Question: Below is a sample screenshot of my project...

the yellow balls keep blinking until you click on it, when it is clicked the yellow ball becomes blue and a box too pops up with a video and few images... I need to add a javaScript animation when the ball is clicked the box should slide in with a beatiful animation. I tried it many times no luck.
Help me out guys please.
This is the CSS for the box
'''
#mainbox {
background-color:#084679;
height: 290px;
width: 497px;
position:absolute;
}
#videobox {
background-color:#084679;
height: 169px;
width: 300px;
left: 15px;
top: 19px;
float: left;
position: absolute;
}
#smallbox1 {
background-color: #0dd4d7;
height: 62px;
width: 110px;
left: 15px;
top: 211px;
float: left;
position: absolute;
}
#smallbox2 {
background-color: #0dd4d7;
height: 62px;
width: 110px;
left: 136px;
top: 211px;
float: left;
position: absolute;
}
#smallbox3 {
background-color:#0dd4d7;
height: 62px;
width: 110px;
left: 257px;
top: 211px;
float: left;
position: absolute;
}
#smallbox4 {
background-color:#0dd4d7;
height: 62px;
width: 110px;
left: 378px;
top: 211px;
float: left;
position: absolute;
}
#smallbox5 {
background-color: #084679;
height: 62px;
width: 110px;
left: 330px;
top: 60px;
float: left;
position: absolute;
}
'''
This is the JavaScript
'''
$('#c1').click(function () {
setPos();
$('.circle').css('width', '60px');
$('.circle').css('height', '60px');
clearCircle()
$(this).removeClass("blink1");
//$(this).addClass("blink1");
//$(this).css('background-color', '#005aa8');
$(this).css('width', '190px');
$(this).css('height', '190px');
$(this).css('top', 90 - ((190 - 60) / 2));
$(this).css('left', 120 - ((190 - 60) / 2));
$(this).css('background-image', 'URL(assets/images/blue_back.png)');
$('#mainbox').hide();
$('#mainbox1').hide();
$('#mainbox1').css('top', '160px');
$('#mainbox1').css('left', '165px');
$('#mainbox1').css('z-index', '');
$('#mainbox1').show();
})
$('#c2').click(function () {
setPos()
$('.circle').css('width', '60px');
$('.circle').css('height', '60px');
clearCircle()
$(this).removeClass("blink2");
// $(this).addClass("blink2");
//$(this).css('background-color', '#005aa8');
$(this).css('width', '190px');
$(this).css('height', '190px');
$(this).css('top', 360 - ((190 - 60) / 2));
$(this).css('left', 665 - ((190 - 60) / 2));
$(this).css('background-image', 'URL(assets/images/1.png)');
$('#mainbox1').hide();
$('#mainbox').hide();
$('#mainbox').css('top', '440px');
$('#mainbox').css('left', '200px');
$('#mainbox').css('z-index', '');
$('#mainbox').show();
})
$('#c3').click(function () {
setPos()
$('.circle').css('width', '60px');
$('.circle').css('height', '60px');
clearCircle()
//$(this).css('background-color', '#005aa8');
$(this).css('width', '190px');
$(this).css('height', '190px');
$(this).css('top', 721 - ((190 - 60) / 2));
$(this).css('left', 206 - ((190 - 60) / 2));
$(this).removeClass("blink3");
// $(this).addClass("blink3");
$(this).css('background-image', 'URL(assets/images/2.png)');
$('#mainbox').hide();
$('#mainbox1').hide();
$('#mainbox1').css('top', '785px');
$('#mainbox1').css('left', '265px');
$('#mainbox1').css('z-index', '');
$('#mainbox1').show();
})
$('#c4').click(function () {
setPos()
$('.circle').css('width', '60px');
$('.circle').css('height', '60px');
clearCircle()
$(this).css('z-index', '1');
//$(this).css('background-color', '#005aa8');
$(this).css('width', '190px');
$(this).css('height', '190px');
$(this).css('top', 500 - (
(190 - 60) / 2));
$(this).css('left', 661 - ((190 - 60) / 2));
$(this).removeClass("blink4");
//$(this).addClass("blink4");
$(this).css('background-image', 'URL(assets/images/3.png)');
$('#mainbox').hide();
$('#mainbox1').hide();
$('#mainbox1').css('top', '550px');
$('#mainbox1').css('left', '738px');
$('#mainbox1').css('z-index', '');
$('#mainbox1').show();
})
$('#c5').click(function () {
setPos()
$('.circle').css('width', '60px');
$('.circle').css('height', '60px');
clearCircle()
//$(this).css('background-color', '#005aa8');
$(this).css('width', '190px');
$(this).css('height', '190px');
$(this).css('top', 154 - ((190 - 60) / 2));
$(this).css('left', 1291 - ((190 - 60) / 2));
$(this).removeClass("blink5");
//$(this).addClass("blink5");
$(this).css('background-image', 'URL(assets/images/5.png)');
$('#mainbox').hide();
$('#mainbox1').hide();
$('#mainbox').css('top', '223px');
$('#mainbox').css('left', '820px');
$('#mainbox').css('z-index', '');
$('#mainbox').show();
})
$('#c6').click(function () {
setPos()
$('.circle').css('width', '60px');
$('.circle').css('height', '60px');
clearCircle()
//$(this).css('background-color', '#005aa8');
$(this).css('width', '190px');
$(this).css('height', '190px');
$(this).css('top', 309 - ((190 - 60) / 2));
$(this).css('left', 1488 - ((190 - 60) / 2));
$(this).removeClass("blink6");
// $(this).addClass("blink6");
$(this).css('background-image', 'URL(assets/images/6.png)');
$('#mainbox').hide();
$('#mainbox1').hide();
$('#mainbox').css('top', '390px');
$('#mainbox').css('left', '1025px');
$('#mainbox').css('z-index', '');
$('#mainbox').show();
})
$('#c7').click(function () {
setPos()
$('.circle').css('width', '60px');
$('.circle').css('height', '60px');
clearCircle()
//$(this).css('background-color','#005aa8');
$(this).css('width', '190px');
$(this).css('height', '190px');
$(this).css('top', 608 - ((190 - 60) / 2));
$(this).css('left', 1488 - ((190 - 60) / 2));
$(this).removeClass("blink7");
// $(this).addClass("blink7");
$(this).css('background-image', 'URL(assets/images/7.png)');
$('#mainbox').hide();
$('#mainbox1').hide();
$('#mainbox').css('top', '680px');
$('#mainbox').css('left', '1025px');
$('#mainbox').css('z-index', '');
$('#mainbox').show();
})
$('#c8').click(function () {
setPos()
$('.circle').css('width', '60px');
$('.circle').css('height', '60px');
clearCircle()
//$(this).css('background-color', '#005aa8');
$(this).css('width', '190px');
$(this).css('height', '190px');
$(this).css('top', 711 - ((190 - 60) / 2));
$(this).css('left', 1635 - ((190 - 60) / 2));
$(this).removeClass("blink8");
// $(this).addClass("blink8");
$(this).css('background-image', 'URL(assets/images/8.png)');
$('#mainbox').show();
$('#mainbox1').hide();
$('#mainbox').css('top', '785px');
$('#mainbox').css('left', '1170px');
$('#mainbox').css('z-index', '');
$('#mainbox').show();
})
})
function clearCircle() {
$('.circle').css('background-image', '');
}
function ResetCircle() {
$('.circle').css('width', '60px');
$('.circle').css('height', '60px');
}
//<!-- Postion tags-->
function clearCircle() {
$('.circle').css('background-image', '');
}
function setPos() {
if ($('#c1').width() == 190) {
$('#c1').css('top', 90);
$('#c1').css('left', 120);
$('#c1').addClass("blink1");
}
if ($('#c2').width() == 190) {
$('#c2').css('top', 360);
$('#c2').css('left', 665);
$('#c2').addClass("blink2");
}
if ($('#c3').width() == 190) {
$('#c3').css('top', 721);
$('#c3').css('left', 206);
$('#c3').addClass("blink3");
}
if ($('#c4').width() == 190) {
$('#c4').css('top', 500);
$('#c4').css('left', 661);
$('#c4').addClass("blink4");
}
if ($('#c5').width() == 190) {
$('#c5').css('top', 154);
$('#c5').css('left', 1291);
$('#c5').addClass("blink5");
}
if ($('#c6').width() == 190) {
$('#c6').css('top', 309);
$('#c6').css('left', 1488);
$('#c6').addClass("blink6");
}
if ($('#c7').width() == 190) {
$('#c7').css('top', 608);
$('#c7').css('left', 1420);
$('#c7').addClass("blink7");
}
if ($('#c8').width() == 190) {
$('#c8').css('top', 711);
$('#c8').css('left', 1635);
$('#c8').addClass("blink8");
}
}
'''
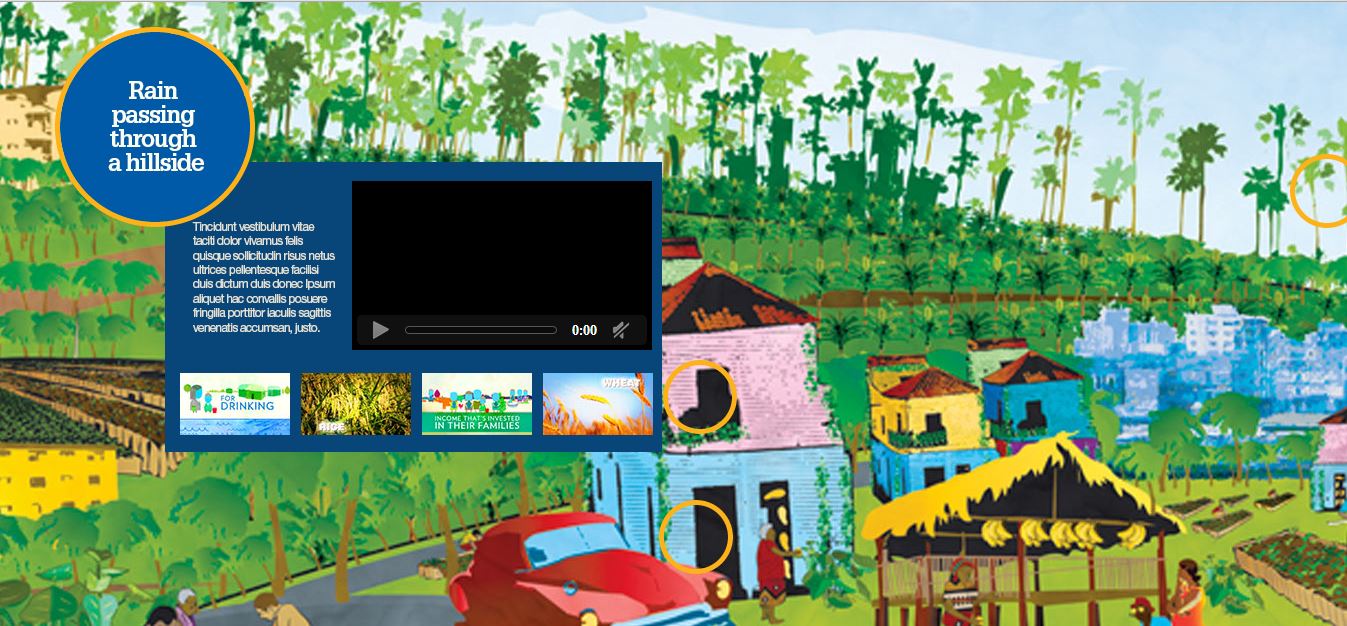
Answer: the best and easiest jquery animation or effect is jquery ui
here you will find examples and .js files
<URL>